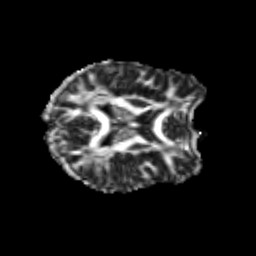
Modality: FA
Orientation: axial
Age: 21
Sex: female
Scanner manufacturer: siemens
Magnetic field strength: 3 T
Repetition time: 3.5 s
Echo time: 0.113 s